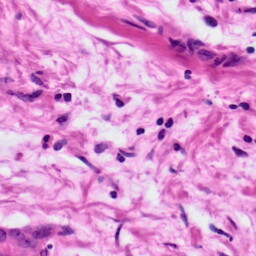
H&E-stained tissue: Ovarian